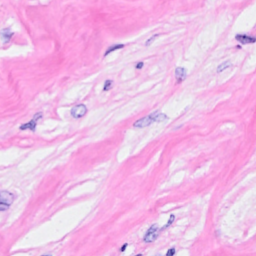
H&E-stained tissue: Breast